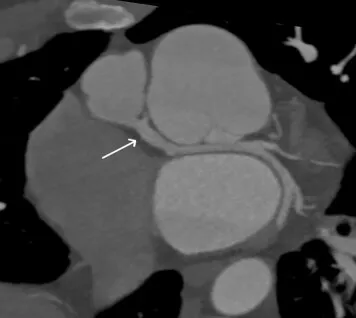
CT shows anomalous origin of the left circumflex artery arising from the pulmonary artery (left arrow) (left).
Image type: radiology (ct)